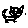
Label: cat